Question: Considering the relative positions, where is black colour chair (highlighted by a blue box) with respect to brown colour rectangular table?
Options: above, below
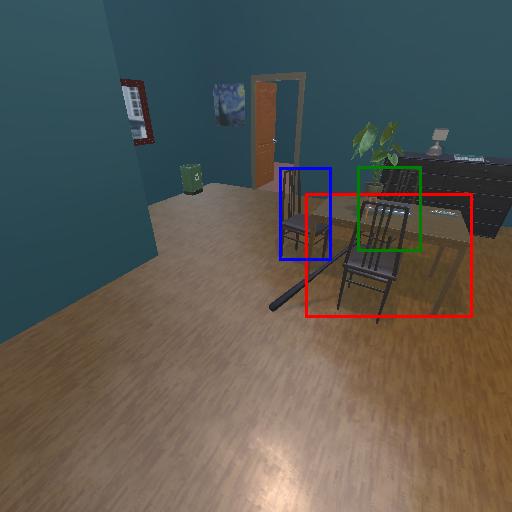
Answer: above